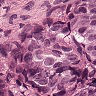
Metastatic tissue present: yes